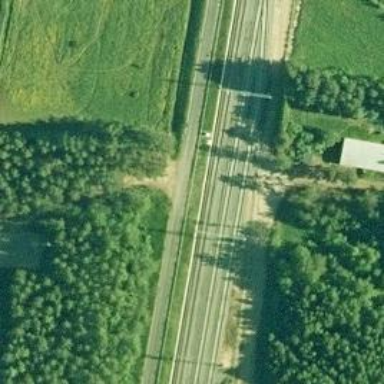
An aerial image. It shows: Rail siding with electrified contact lines.